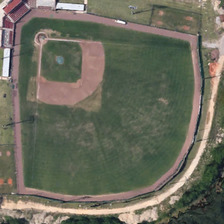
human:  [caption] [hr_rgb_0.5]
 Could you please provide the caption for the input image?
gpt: a baseball field is near some green trees .

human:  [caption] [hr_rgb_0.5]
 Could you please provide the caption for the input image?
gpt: a baseball field is near some green trees .

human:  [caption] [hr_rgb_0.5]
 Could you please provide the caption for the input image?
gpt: a baseball field is near some green trees .

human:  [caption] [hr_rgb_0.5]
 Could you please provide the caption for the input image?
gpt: a baseball field is near some green trees .

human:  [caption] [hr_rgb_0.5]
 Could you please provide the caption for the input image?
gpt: a baseball field is near some green trees .